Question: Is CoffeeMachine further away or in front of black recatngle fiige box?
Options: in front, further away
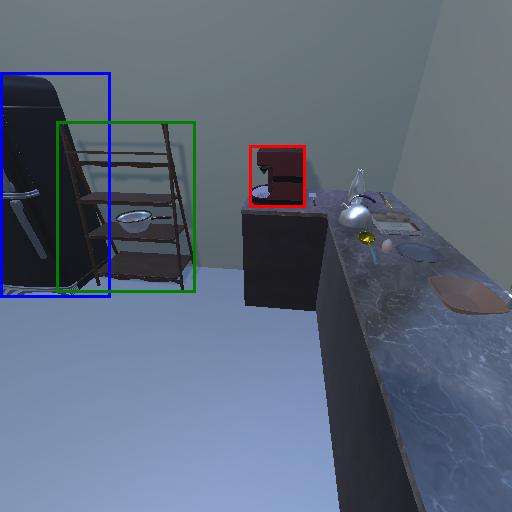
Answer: in front